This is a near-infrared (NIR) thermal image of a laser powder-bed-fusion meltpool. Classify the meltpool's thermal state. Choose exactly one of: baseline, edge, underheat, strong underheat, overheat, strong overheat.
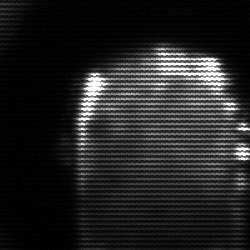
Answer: baseline